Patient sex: F
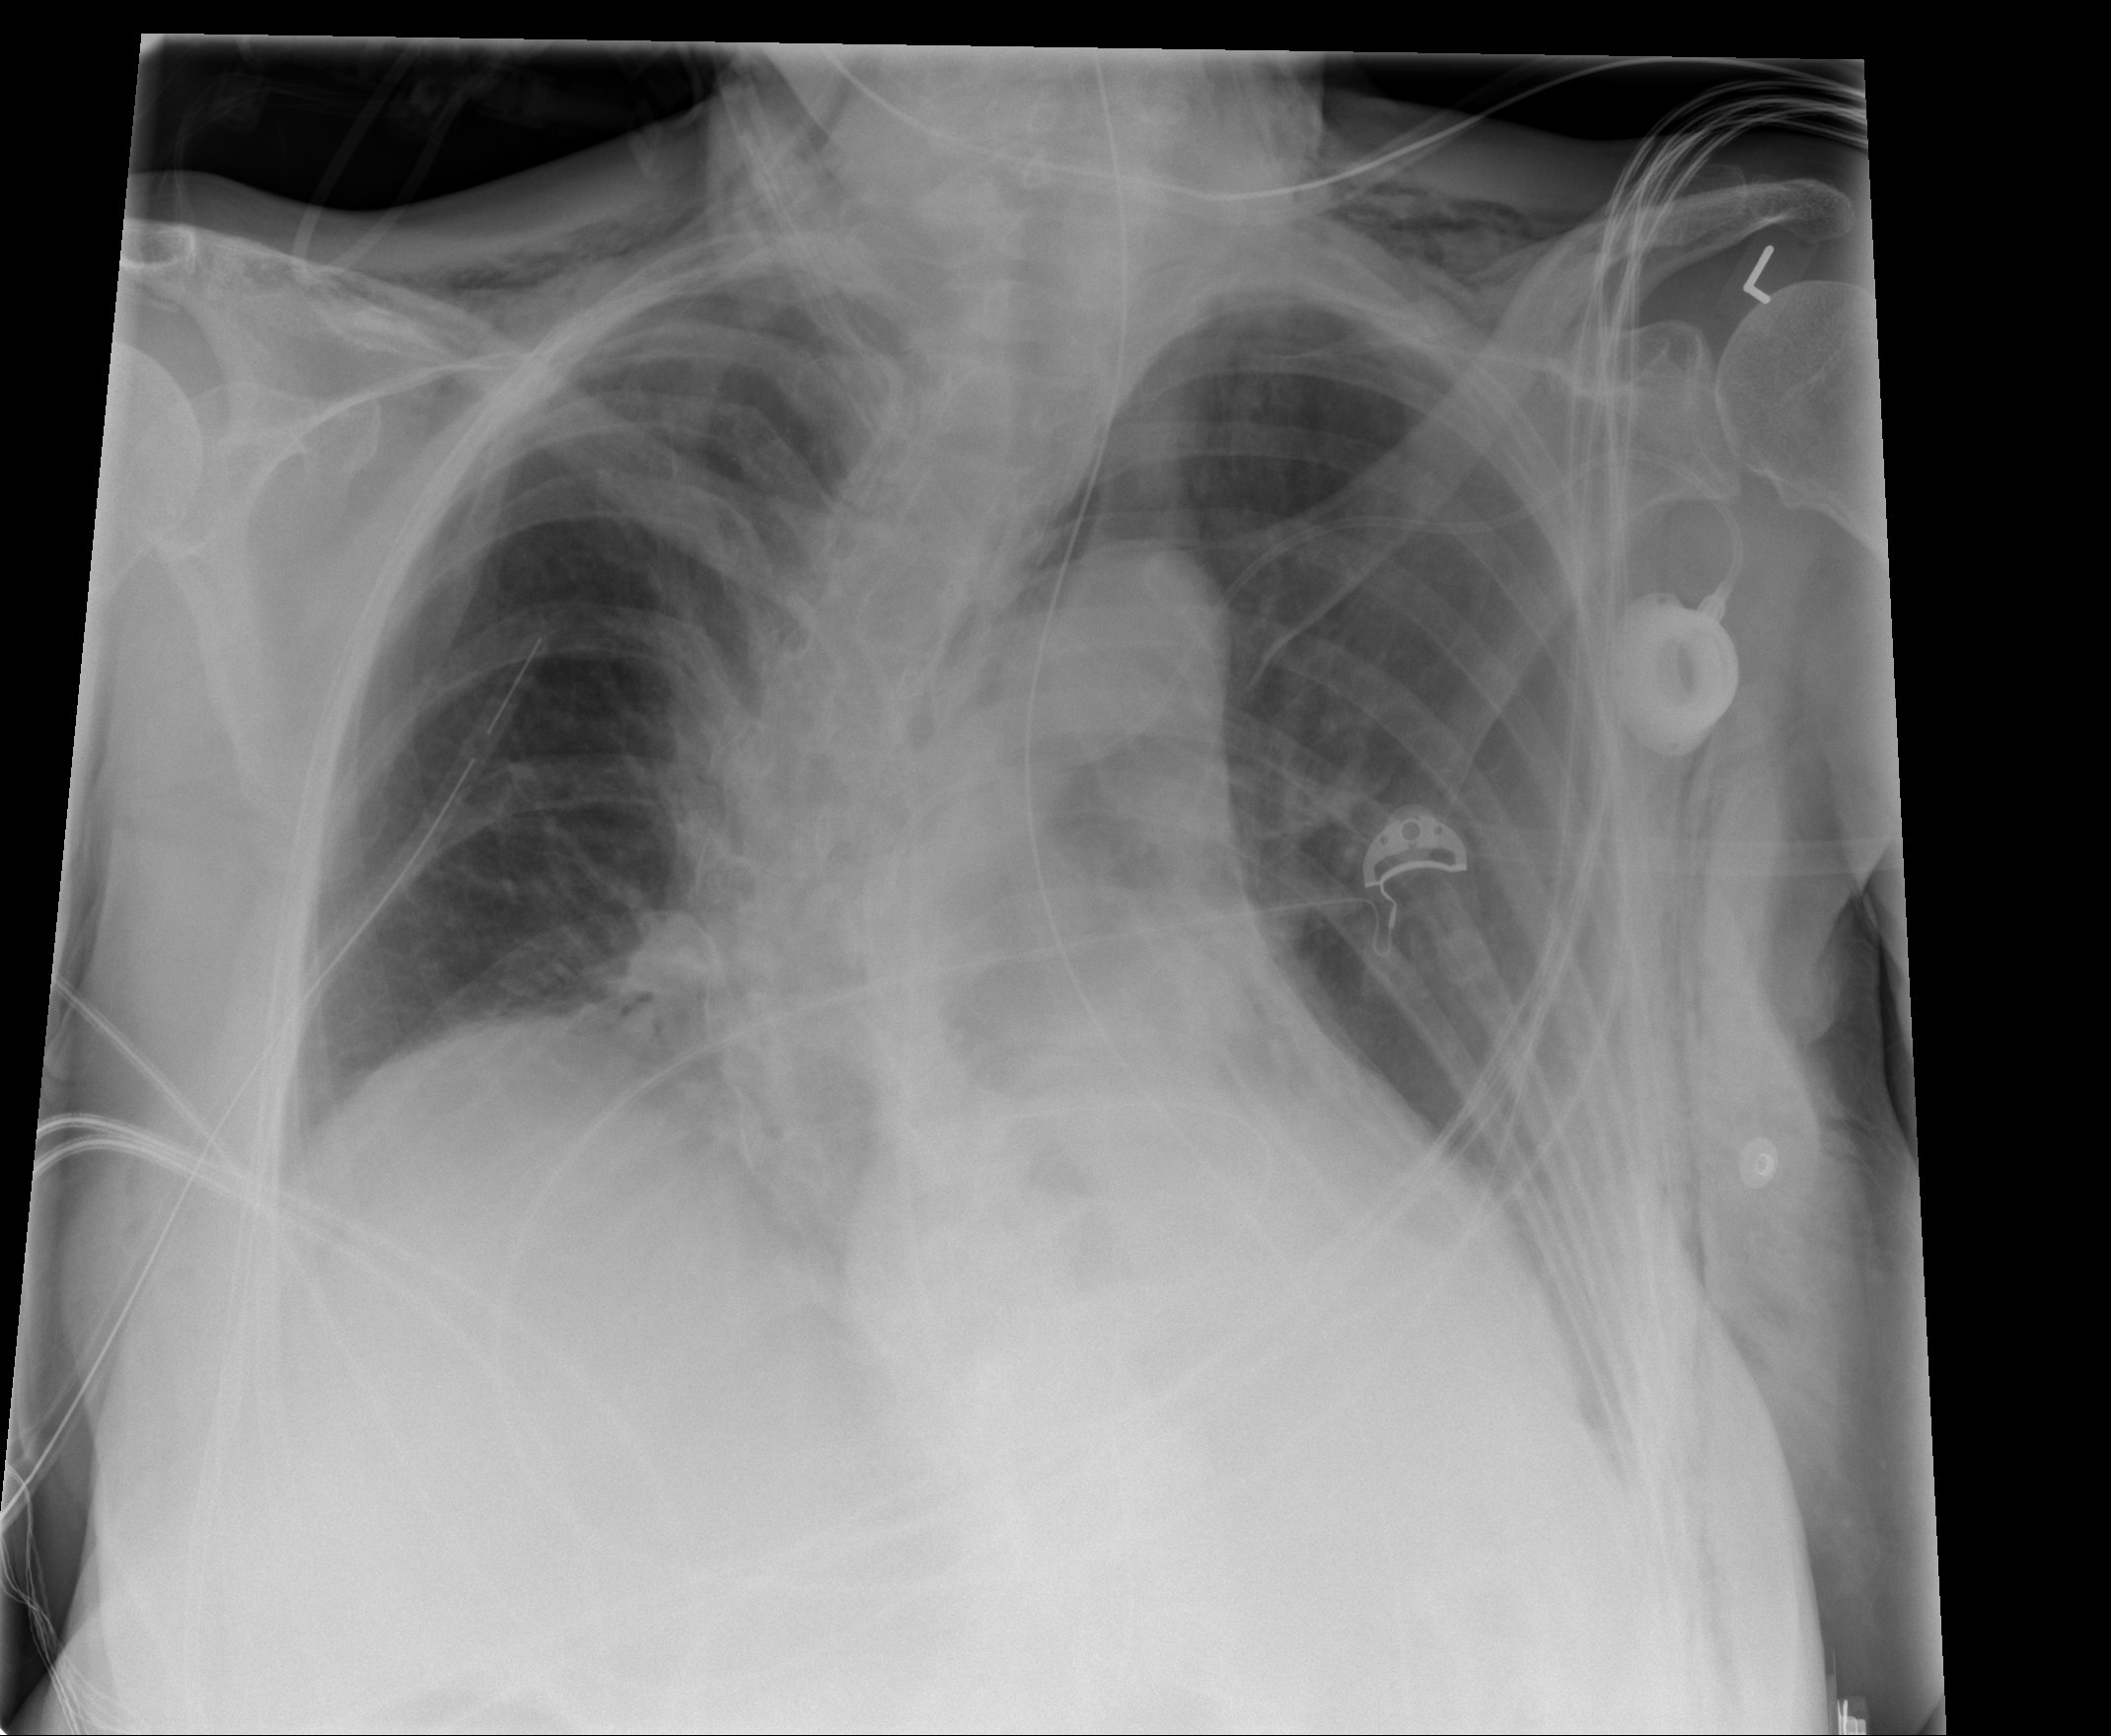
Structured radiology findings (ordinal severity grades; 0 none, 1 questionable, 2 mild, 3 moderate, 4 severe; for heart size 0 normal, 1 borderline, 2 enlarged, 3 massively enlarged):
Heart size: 0
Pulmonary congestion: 1
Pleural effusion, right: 0
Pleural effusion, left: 1
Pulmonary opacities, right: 0
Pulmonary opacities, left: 0
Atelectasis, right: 1
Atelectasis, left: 1